高一 · 立体几何学
如图 2-1-21, 在三棱雉 $A-B C D$ 中, $E, F, G$ 分别是 $A B, B C, A D$ 的中点, $\angle G E F=120^{\circ}$, 则 $B D$ 和 $A C$所成角的度数为 \$ \qquad \$

图 2-1-21
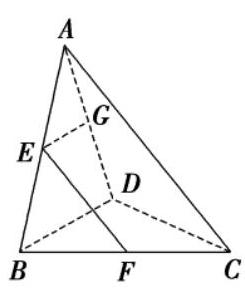
答案: 0^{\circ}$
解析: 依题意知, $E G / / B D, E F / / A C$, 所以 $\angle G E F$ 所成的角或其补角即为异面直线 $A C$ 与 $B D$ 所成的角, 又 $\angle G E F=120^{\circ}$, 所以异面直线 $B D$ 与 $A C$ 所成的角为 $60^{\circ}$.